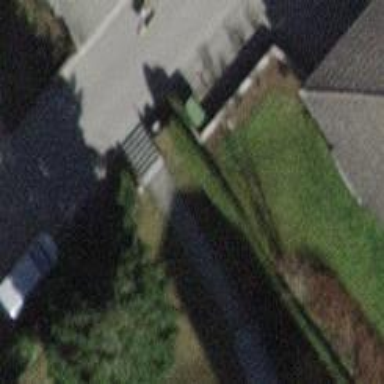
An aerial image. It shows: Steps on sett surface road.